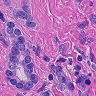
Metastatic tissue present: yes